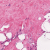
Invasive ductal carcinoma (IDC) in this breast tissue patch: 0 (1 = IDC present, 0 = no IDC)